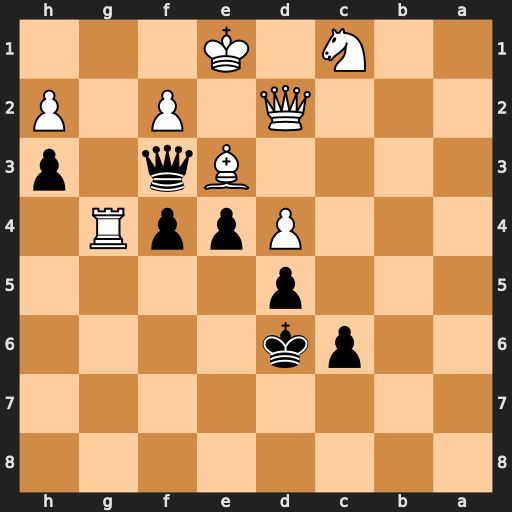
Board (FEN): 8/8/2pk4/3p4/3PppR1/4Bq1p/3Q1P1P/2N1K3
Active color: b
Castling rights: -
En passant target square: -
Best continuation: Qh1+ Rg1 Qxg1+ Ke2 f3#